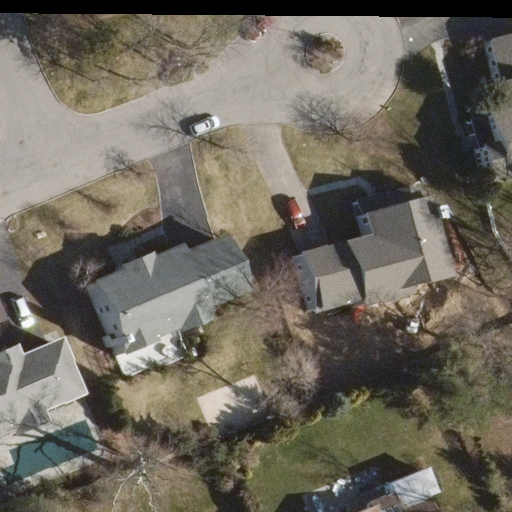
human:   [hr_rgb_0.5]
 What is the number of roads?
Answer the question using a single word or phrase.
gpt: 3

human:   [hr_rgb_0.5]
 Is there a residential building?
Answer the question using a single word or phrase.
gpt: yes

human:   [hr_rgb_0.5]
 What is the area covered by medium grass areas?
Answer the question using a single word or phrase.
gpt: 0m2

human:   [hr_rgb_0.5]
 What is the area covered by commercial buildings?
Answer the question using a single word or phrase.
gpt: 0m2

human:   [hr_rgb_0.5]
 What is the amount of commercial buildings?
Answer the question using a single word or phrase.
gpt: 0

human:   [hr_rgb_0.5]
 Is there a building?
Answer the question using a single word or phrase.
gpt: yes

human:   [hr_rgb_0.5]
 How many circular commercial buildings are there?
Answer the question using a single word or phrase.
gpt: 0

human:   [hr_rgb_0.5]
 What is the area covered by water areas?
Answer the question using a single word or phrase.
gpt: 0m2

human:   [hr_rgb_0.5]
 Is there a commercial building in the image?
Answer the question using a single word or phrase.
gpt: no

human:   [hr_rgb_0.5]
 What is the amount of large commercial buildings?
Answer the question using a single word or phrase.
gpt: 0

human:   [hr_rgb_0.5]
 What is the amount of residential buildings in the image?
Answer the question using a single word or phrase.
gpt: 6

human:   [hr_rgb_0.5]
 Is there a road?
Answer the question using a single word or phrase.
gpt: yes

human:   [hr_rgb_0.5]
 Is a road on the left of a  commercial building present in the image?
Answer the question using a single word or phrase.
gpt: no

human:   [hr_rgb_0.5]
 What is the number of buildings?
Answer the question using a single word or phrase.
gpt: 6

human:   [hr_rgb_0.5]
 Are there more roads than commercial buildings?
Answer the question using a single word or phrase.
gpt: yes

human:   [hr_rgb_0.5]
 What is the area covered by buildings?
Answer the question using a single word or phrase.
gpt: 1761m2

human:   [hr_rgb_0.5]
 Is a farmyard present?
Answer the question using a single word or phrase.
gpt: no

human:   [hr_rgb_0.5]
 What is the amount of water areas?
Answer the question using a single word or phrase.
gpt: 0

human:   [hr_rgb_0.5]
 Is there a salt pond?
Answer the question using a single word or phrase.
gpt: no

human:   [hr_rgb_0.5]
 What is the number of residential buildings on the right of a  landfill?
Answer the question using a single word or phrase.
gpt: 0

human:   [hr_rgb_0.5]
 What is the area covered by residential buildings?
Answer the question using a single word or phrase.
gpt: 1761m2

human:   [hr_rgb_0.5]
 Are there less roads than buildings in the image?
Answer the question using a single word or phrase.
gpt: yes

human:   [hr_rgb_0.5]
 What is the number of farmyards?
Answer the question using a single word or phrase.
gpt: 0

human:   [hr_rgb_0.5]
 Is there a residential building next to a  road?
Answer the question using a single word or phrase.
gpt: yes

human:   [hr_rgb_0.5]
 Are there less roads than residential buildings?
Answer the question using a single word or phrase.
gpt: yes

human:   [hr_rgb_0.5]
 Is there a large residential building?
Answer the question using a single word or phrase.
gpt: no

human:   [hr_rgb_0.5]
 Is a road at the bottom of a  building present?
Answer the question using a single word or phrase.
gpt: yes

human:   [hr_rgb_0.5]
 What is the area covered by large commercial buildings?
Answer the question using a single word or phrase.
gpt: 0m2

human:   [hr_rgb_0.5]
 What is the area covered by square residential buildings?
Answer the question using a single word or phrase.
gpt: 0m2

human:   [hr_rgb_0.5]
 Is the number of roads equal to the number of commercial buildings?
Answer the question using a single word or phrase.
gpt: no

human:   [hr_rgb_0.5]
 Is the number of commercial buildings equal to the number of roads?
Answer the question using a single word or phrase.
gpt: no

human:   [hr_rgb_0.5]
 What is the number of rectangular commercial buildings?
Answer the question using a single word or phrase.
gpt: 0

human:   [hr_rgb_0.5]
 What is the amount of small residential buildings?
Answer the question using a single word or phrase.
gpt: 1

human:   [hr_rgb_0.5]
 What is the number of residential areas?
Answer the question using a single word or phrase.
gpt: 0

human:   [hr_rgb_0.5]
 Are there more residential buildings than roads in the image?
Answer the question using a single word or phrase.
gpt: yes

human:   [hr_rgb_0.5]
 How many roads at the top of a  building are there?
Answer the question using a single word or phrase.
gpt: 3

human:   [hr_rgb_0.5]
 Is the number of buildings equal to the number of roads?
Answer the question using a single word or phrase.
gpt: no

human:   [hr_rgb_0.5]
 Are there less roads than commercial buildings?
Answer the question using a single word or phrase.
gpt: no

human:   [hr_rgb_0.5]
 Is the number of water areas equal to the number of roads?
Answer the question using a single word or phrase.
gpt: no

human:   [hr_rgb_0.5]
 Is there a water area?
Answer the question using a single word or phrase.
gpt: no

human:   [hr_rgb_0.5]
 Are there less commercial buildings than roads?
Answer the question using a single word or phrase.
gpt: yes

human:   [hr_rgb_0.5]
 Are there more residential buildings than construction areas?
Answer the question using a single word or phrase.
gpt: yes

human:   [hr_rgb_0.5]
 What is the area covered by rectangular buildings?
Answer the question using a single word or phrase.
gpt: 8m2

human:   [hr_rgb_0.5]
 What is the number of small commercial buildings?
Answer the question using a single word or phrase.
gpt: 0

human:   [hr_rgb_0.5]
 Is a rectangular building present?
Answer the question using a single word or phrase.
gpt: yes

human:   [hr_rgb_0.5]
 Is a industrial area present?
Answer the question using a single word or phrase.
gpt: no

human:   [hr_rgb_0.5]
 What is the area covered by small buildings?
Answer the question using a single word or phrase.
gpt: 8m2

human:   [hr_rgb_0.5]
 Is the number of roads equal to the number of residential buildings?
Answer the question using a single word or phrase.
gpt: no

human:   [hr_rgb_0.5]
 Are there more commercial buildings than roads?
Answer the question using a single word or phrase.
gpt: no

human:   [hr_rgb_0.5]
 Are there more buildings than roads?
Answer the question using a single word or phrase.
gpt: yes

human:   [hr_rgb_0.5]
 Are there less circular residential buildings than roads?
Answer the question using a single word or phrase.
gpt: yes

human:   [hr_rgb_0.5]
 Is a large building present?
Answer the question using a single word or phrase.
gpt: no

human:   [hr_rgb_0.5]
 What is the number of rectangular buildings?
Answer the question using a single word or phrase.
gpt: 1

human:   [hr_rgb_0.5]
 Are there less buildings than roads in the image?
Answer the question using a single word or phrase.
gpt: no

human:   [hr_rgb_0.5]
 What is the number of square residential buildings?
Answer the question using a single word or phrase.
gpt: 0

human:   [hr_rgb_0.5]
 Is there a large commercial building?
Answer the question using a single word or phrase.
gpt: no

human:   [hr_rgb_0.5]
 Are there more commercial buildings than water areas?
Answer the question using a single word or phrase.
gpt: no

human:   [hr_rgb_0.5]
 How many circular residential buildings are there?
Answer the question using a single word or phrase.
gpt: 0

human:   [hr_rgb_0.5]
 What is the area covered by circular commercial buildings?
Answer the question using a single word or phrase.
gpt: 0m2

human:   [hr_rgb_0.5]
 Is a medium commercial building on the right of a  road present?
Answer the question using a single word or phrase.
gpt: no

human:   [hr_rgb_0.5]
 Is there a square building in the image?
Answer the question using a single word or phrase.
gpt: no

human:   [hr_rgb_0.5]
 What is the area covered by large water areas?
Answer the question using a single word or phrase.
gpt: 0m2

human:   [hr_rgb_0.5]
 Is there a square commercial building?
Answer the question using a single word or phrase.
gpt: no

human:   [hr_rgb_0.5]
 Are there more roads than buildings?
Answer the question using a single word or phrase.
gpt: no